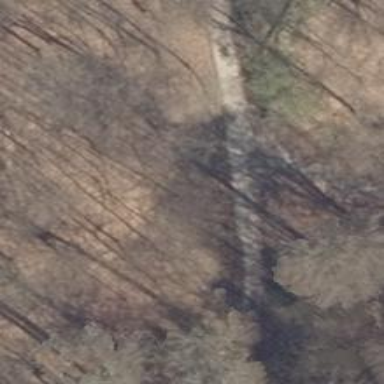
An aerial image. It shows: Concrete service road.